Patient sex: M
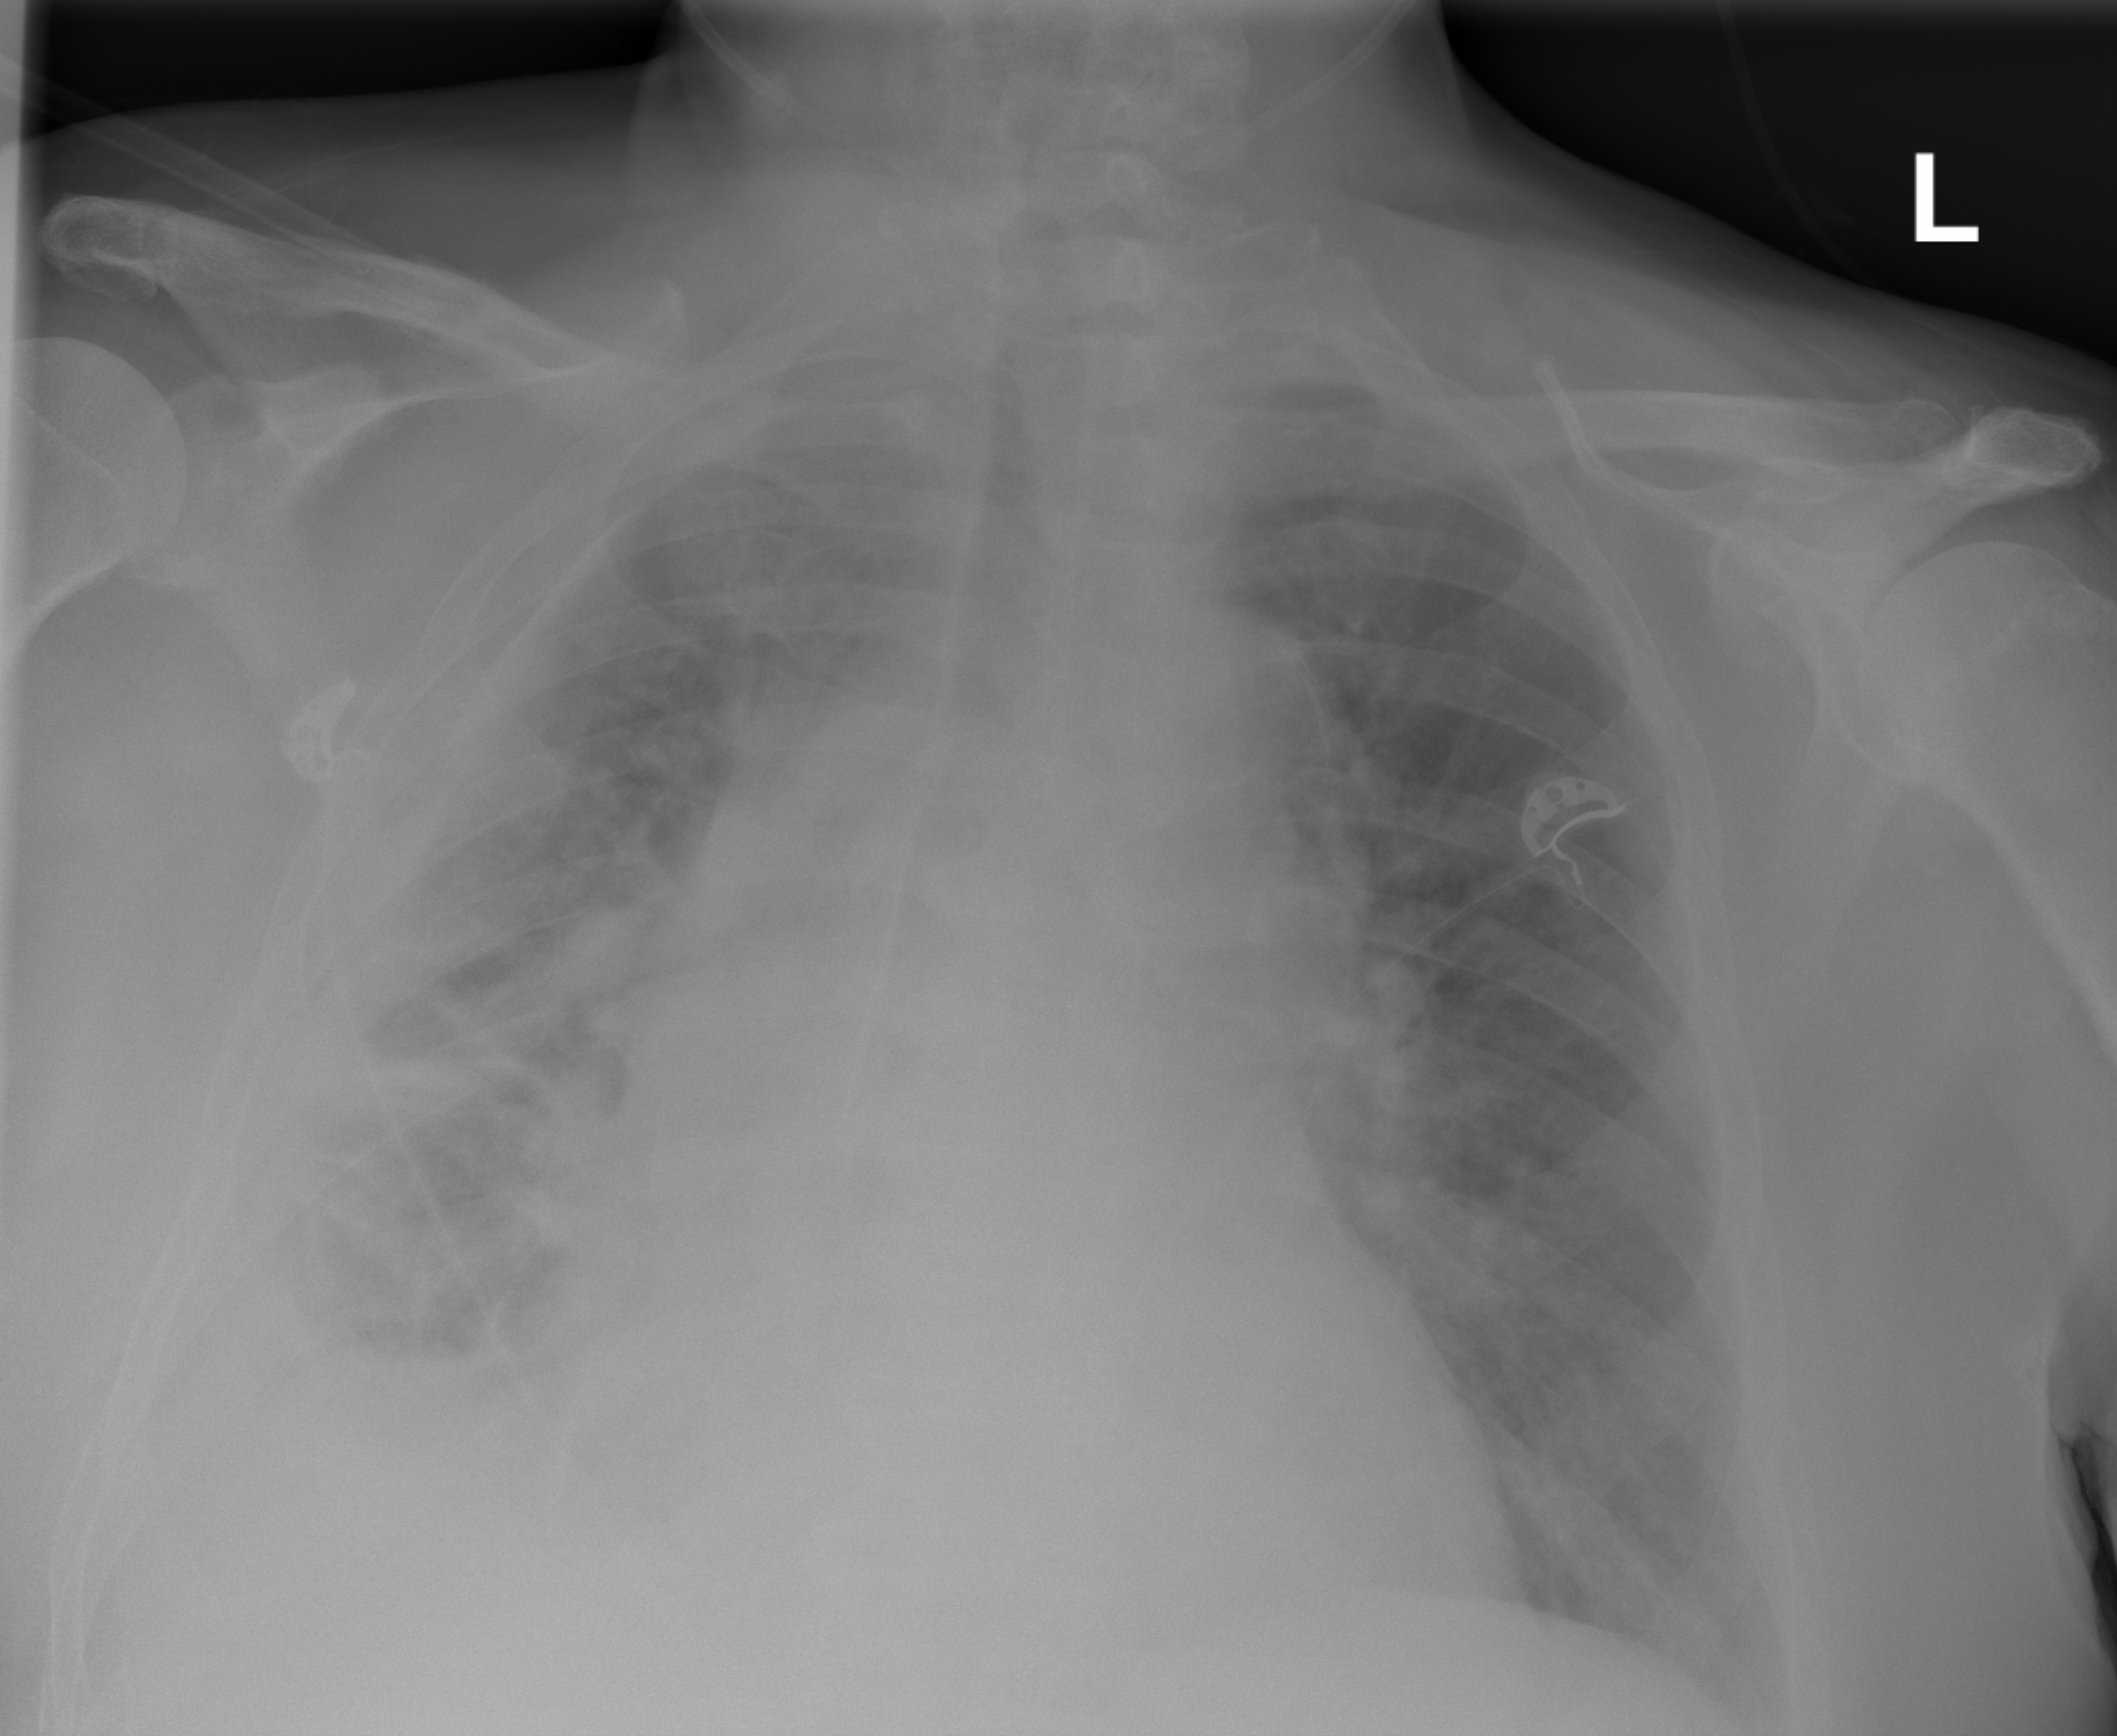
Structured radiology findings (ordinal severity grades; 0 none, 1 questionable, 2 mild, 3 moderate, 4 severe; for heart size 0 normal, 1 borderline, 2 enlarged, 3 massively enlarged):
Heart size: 2
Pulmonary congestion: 3
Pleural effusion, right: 3
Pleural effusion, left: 1
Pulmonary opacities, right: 3
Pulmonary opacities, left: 2
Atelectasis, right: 3
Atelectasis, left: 2